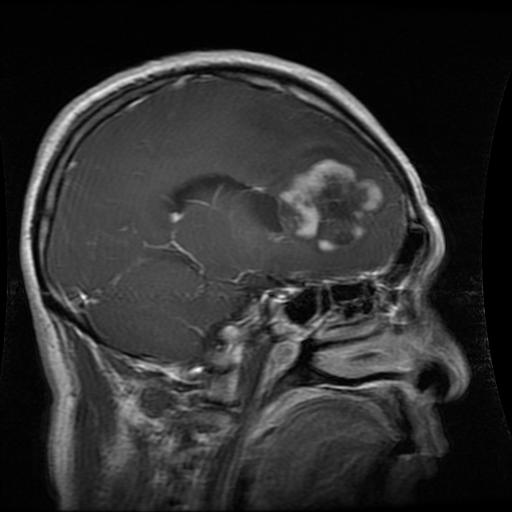
Label: glioma